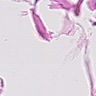
Metastatic tissue present: no